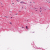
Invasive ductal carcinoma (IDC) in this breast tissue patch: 0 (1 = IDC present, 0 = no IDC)